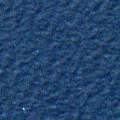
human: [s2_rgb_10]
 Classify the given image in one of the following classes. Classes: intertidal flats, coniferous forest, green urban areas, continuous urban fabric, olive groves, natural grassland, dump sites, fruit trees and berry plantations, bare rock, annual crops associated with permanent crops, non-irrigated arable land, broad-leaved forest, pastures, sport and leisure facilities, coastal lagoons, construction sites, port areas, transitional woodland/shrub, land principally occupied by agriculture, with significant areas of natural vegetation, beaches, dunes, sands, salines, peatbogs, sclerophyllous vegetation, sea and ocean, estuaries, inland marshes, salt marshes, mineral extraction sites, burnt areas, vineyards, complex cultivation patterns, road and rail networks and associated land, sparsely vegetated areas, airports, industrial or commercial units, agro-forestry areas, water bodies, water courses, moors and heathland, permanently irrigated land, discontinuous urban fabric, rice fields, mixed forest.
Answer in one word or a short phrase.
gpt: sea and ocean